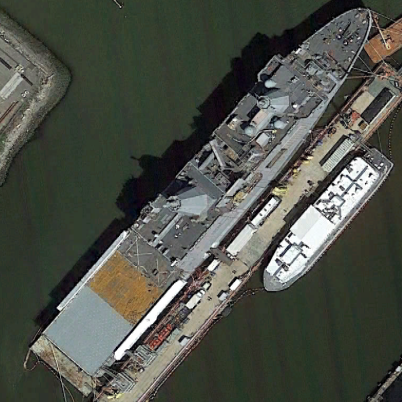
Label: combat